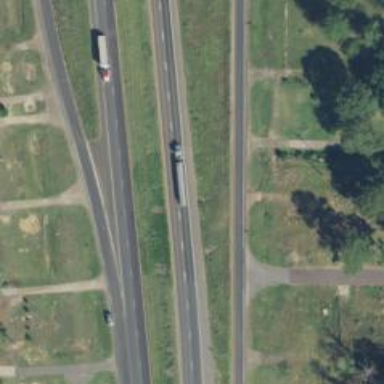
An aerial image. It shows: Expressway with asphalt surface categorized as trunk highway.